Field crop: maize
Growth stage: 1
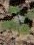
Species: chenopodium